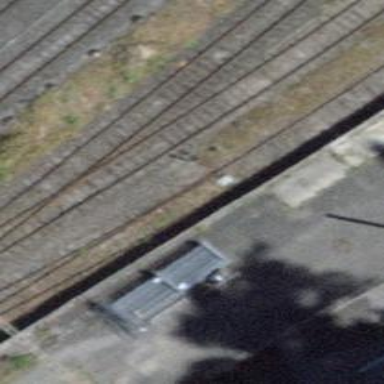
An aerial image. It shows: Railway switch.